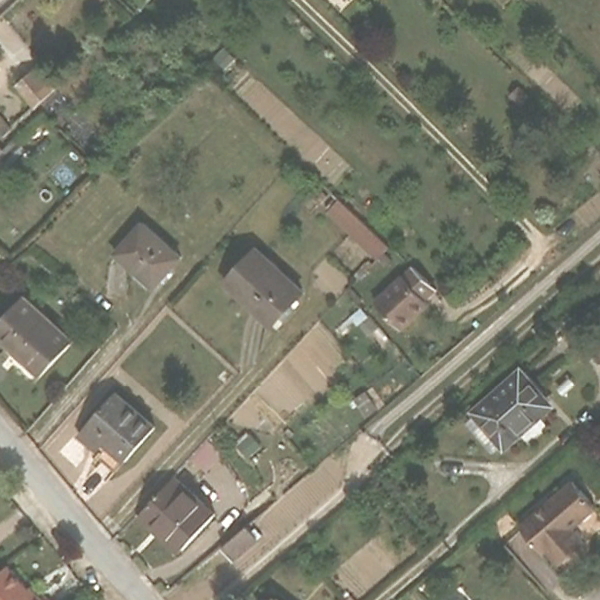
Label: MediumResidential